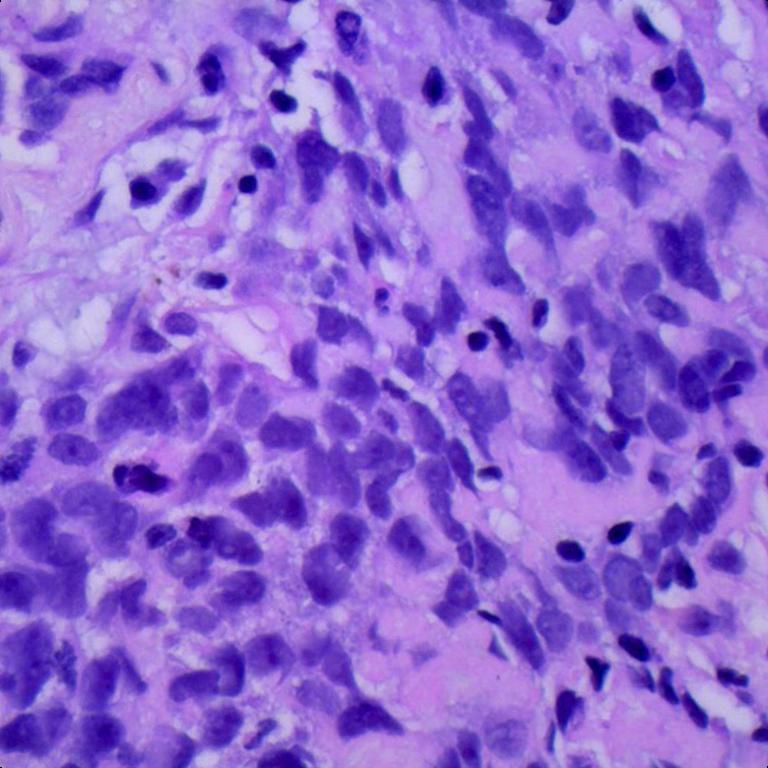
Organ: lung
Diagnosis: squamous carcinomas